Question: I am trying to write a Tetris game using Kinect. There are two game players. One of the game players will move the blocks and the other will define the shape of the blocks using body positions.
Now, the challenge I am facing is : How do I map the body position to a block?
For example I have this shape given below.

I want to identify it as a 'T' shape block. How do i Do it?
Here is what I thot:
I will store sample images of all the blocks (total 10) and compare the skeleton image from camera to these stored images and then display the block to which the camera has a match.
However, this is the toughest part. How do I find a match? Even if I have a T shaped sample image, what processing do I do with this skeleton so that It resembles a T shape before the comparison can be done?
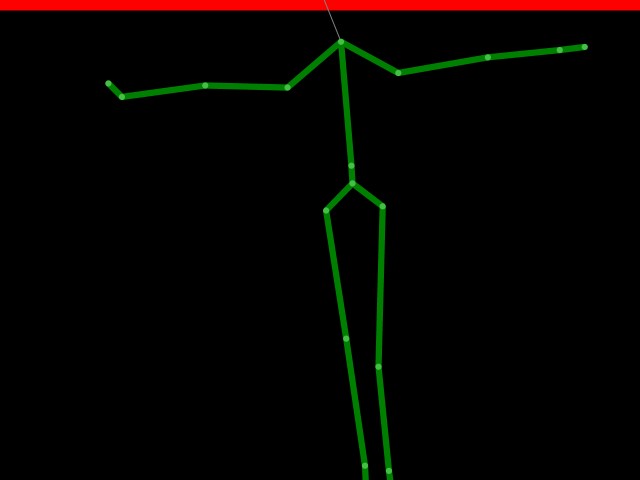
Answer: I would suggest using a gesture recognition library. Such as:
- <URL>
You can define the gestures as a static held position -- for example, "Menu" in the Fizbin.Kinect.Gestures library. When the particular gesture is recognized an event is fired and you can then act upon it, by showing the shape you desire.